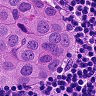
Metastatic tissue present: yes